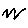
Label: zigzag